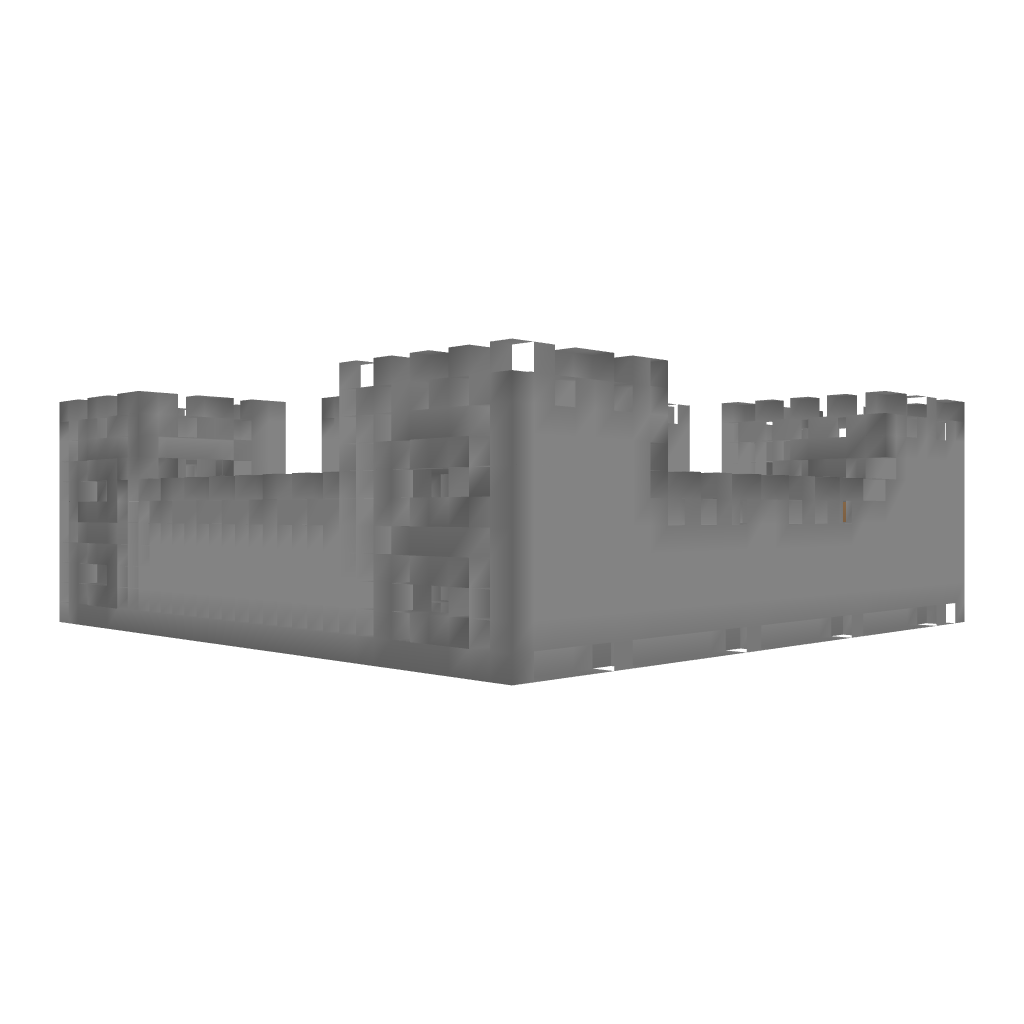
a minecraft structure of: Ultima Online Housing - Castle bad low quality